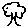
Label: tree